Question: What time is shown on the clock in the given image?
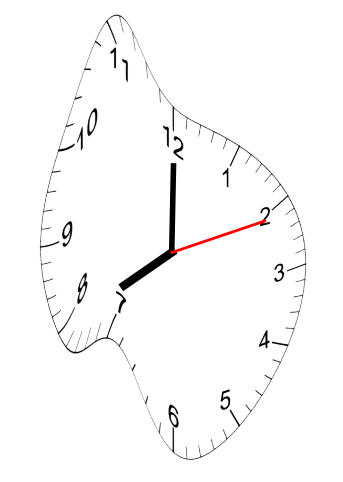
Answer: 08:00:11